Interaction volume radius: 5 \u00c5
Interaction volume height: 35 \u00c5
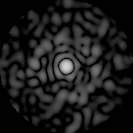
Disorder parameter: 0.8336